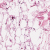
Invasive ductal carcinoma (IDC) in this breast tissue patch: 0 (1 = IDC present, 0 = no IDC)